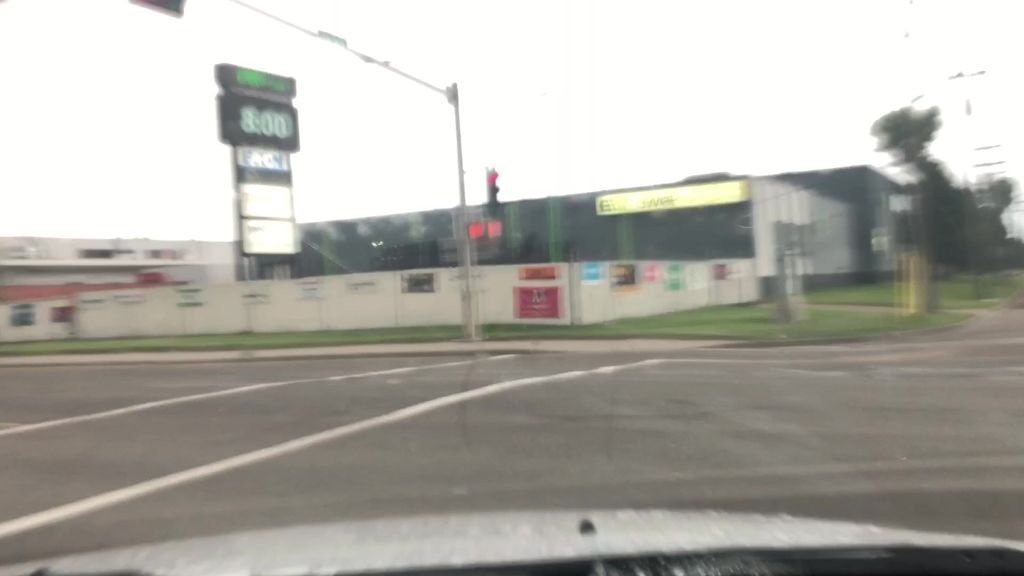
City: edmonton